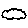
Label: cloud